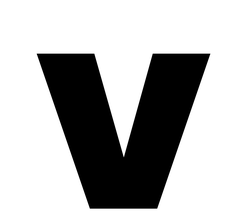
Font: Poppins-ExtraBold